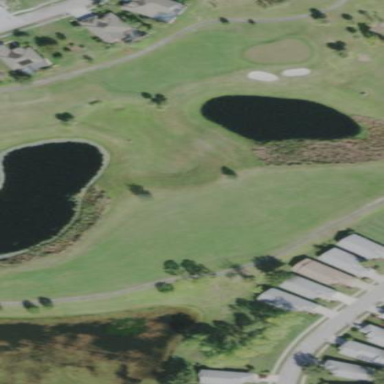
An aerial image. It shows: Golf fairway in the image.